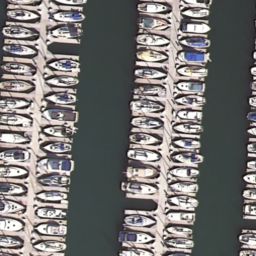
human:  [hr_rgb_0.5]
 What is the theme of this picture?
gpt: harobr

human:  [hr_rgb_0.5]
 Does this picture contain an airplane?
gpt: no

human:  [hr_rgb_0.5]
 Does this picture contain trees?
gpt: no

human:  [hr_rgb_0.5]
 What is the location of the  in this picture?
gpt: i cannot see it